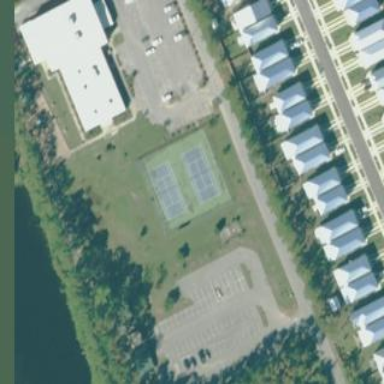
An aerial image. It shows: Tennis court on the leisure land pitch.